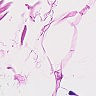
Metastatic tissue present: no